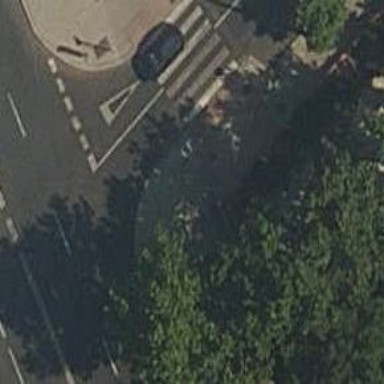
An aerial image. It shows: Footway surfaced with paving stones.